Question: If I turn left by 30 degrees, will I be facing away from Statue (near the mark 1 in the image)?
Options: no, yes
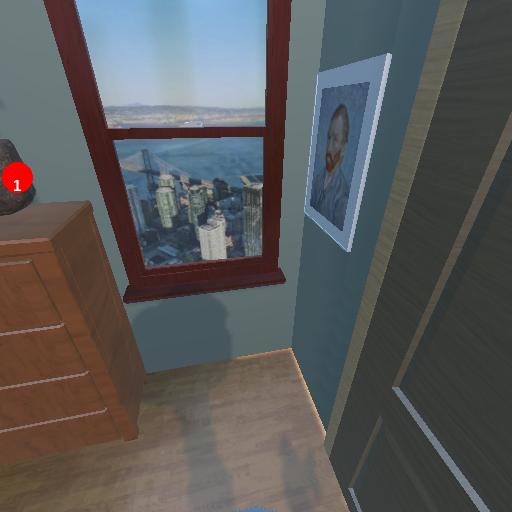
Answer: no